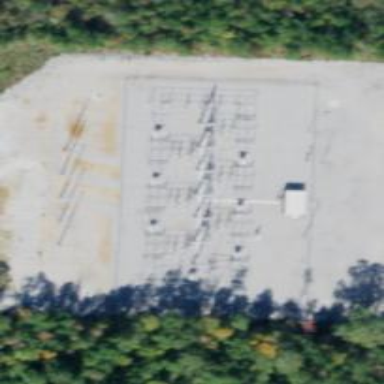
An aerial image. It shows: Switch for power supply.